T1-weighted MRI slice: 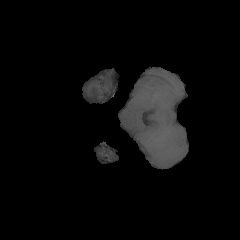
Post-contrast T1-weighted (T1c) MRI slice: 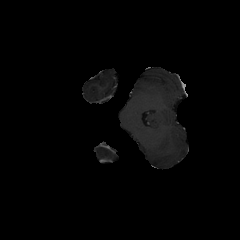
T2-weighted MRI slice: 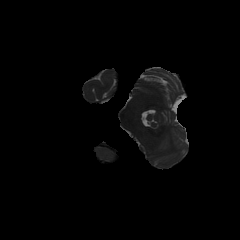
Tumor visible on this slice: no